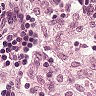
Metastatic tissue present: no